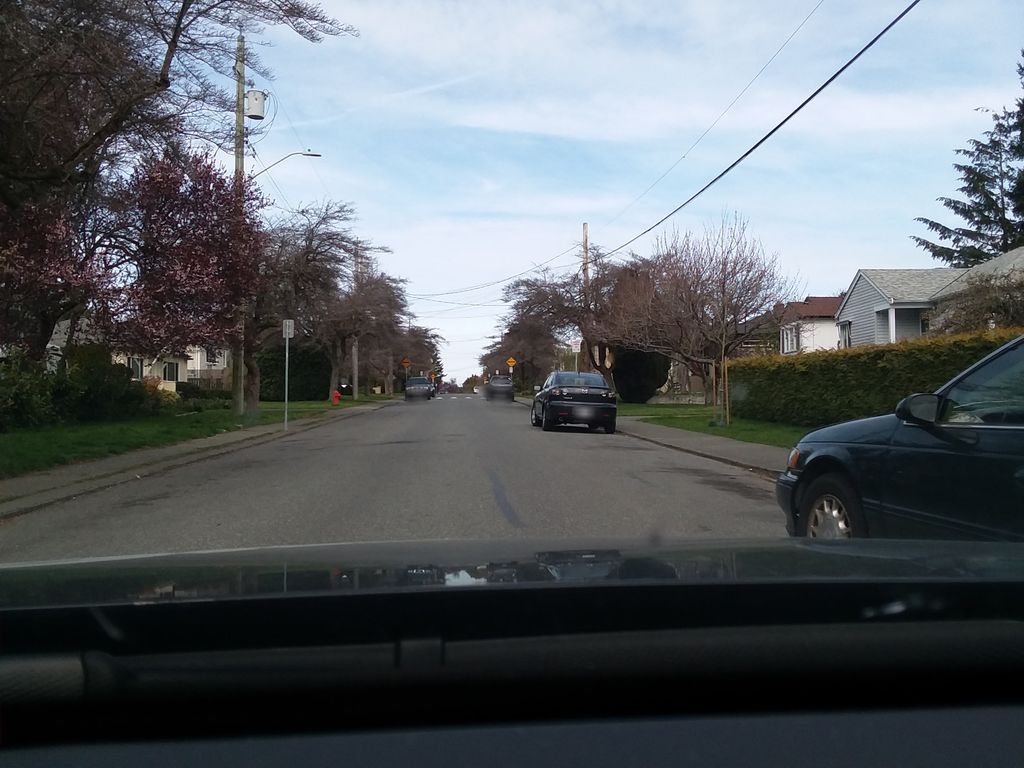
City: victoria